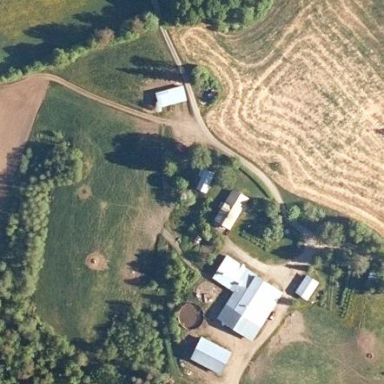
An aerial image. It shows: Farmyard area.